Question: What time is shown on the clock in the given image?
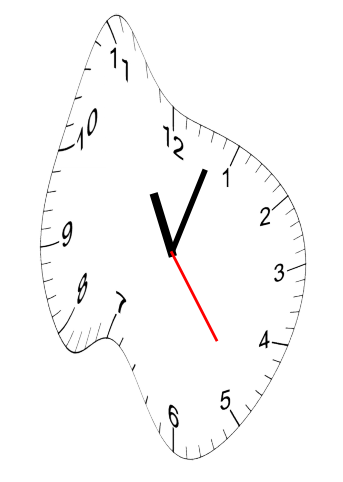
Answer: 11:03:24